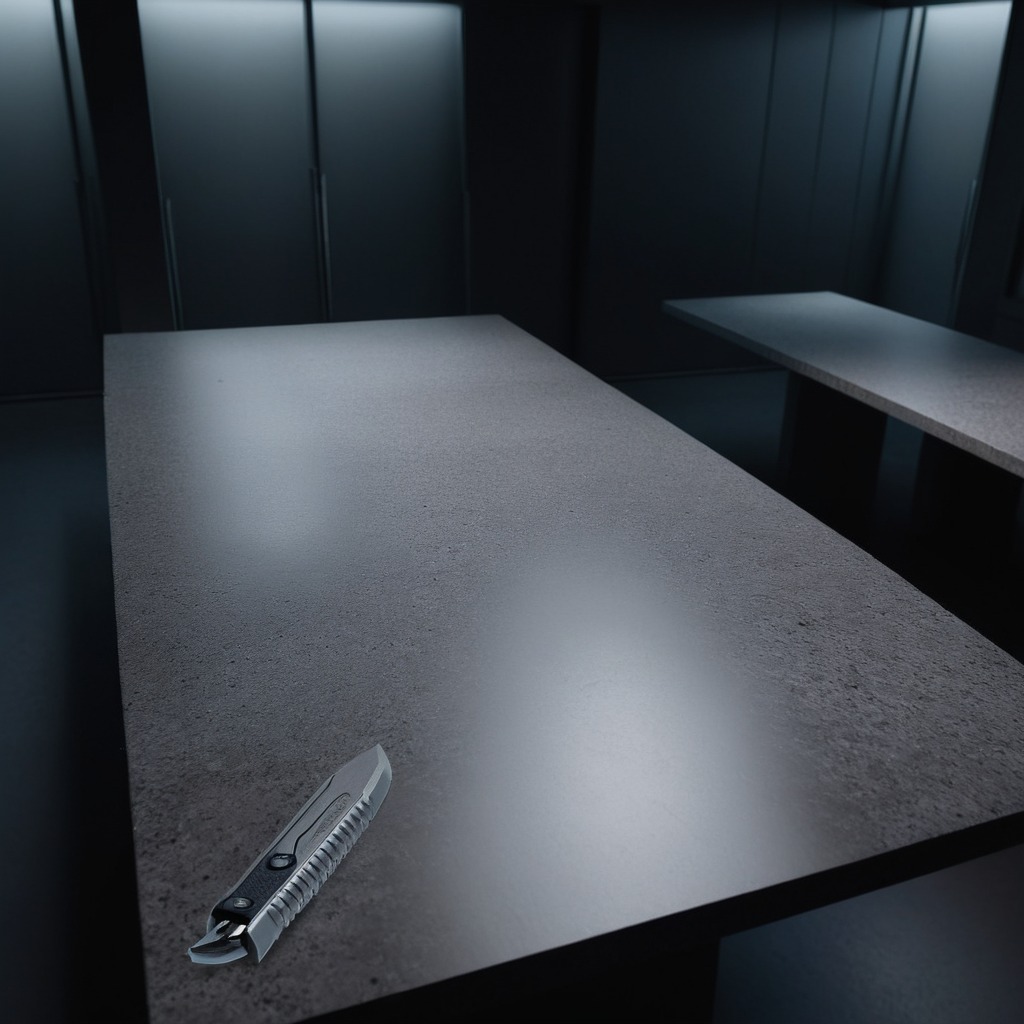
A utility knife lying on a clean granite table inside a workshop at night dim ambient light soft shadows worn but